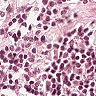
Metastatic tissue present: no